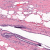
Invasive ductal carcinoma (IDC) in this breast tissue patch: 0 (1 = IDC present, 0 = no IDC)